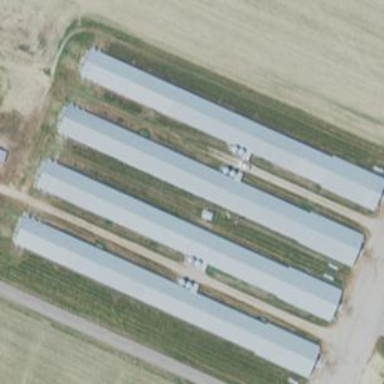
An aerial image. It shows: Farm auxiliary building.